Question: I'm getting the following error from Xcode:
'''
Couldn't compile connection: <IBCocoaTouchOutletConnection:0x401538380
<IBProxyObject: 0x40154a260> => categoryPicker => <IBUIPickerView: 0x4016de1e0>>
'''
I've narrowed this down to a single outlet connection in storyboard. My code (about 30 views with lots of other connections) compiles and runs fine until I add a connection from a UIPicker to the view's categoryPicker property. The picker itself also works fine, I just can't reload it without getting this connection to work:
'''
@interface FiltersTableViewController : UITableViewController <UIPickerViewDataSource, UIPickerViewDelegate> {
NSFetchedResultsController *fetchedResultsController;
FilterTableViewController *filterView;
AppDelegate *appDelegate;
NSManagedObjectContext *managedObjectContext;
}
@property (nonatomic, strong) FilterTableViewController *filterView;
@property (nonatomic, strong) NSFetchedResultsController *fetchedResultsController;
@property (nonatomic, strong) NSManagedObjectContext *managedObjectContext;
@property (nonatomic, weak) IBOutlet UIPickerView *categoryPicker;
- (void)configureCell:(FilterTableViewCell *)cell atIndexPath:(NSIndexPath *)indexPath;
- (void)performFetch;
@end
'''
The UIPickerView is in a UITableViewCell. Here's an image of the storyboard, the connection from "categoryPicker" to "FiltersTableViewController" causes the error:

Thanks for any ideas, or suggestions on how to debug it!
EDIT:
I removed the connection and added one line to numberOfComponentsInPickerView:
'''
- (NSInteger)numberOfComponentsInPickerView:(UIPickerView *)pickerView {
categoryPicker = pickerView;
return 1;
'''
}
This now works!, but I'd like to understand why the connection won't work and what that error message means. Right now this seems like a kludge to me since I use IB connections everywhere else to get object references.
EDIT 2:
Connecting a prototype cell generates this error: Illegal Configuration: Connection "Cell" cannot have a prototype object as its destination. Not sure if this is new in Xcode 4.5.
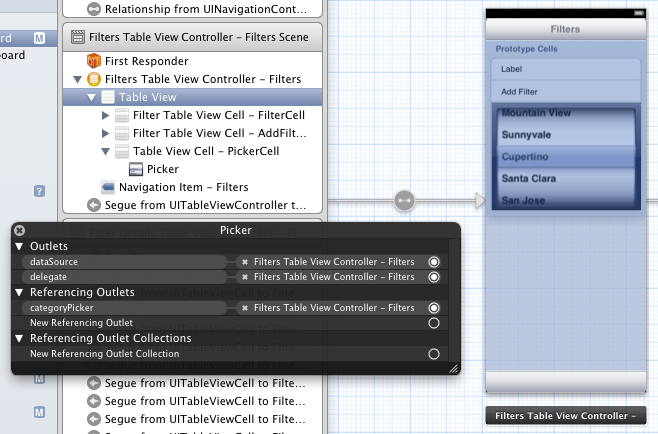
Answer: The problem is that this is a prototype cell. It is meaningless to have an outlet to something in it, because it isn't a real cell: it's a model for what might be dozens or hundreds of cells, and which one would the outlet point to in that case?